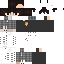
A female human skin with dark skin, wearing brown long hair dressed in a blue hoodie and brown pants, featuring a closed mouth.